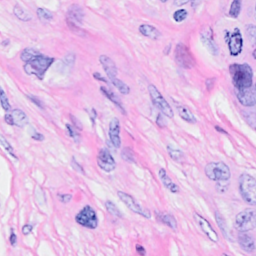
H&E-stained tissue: Breast